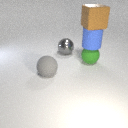
large gray rubber sphere to the left of large gray metal sphere